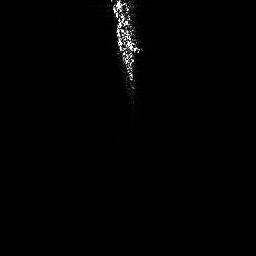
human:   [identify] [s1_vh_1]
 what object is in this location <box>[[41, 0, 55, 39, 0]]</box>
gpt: <ref>1 large ship at the top</ref>